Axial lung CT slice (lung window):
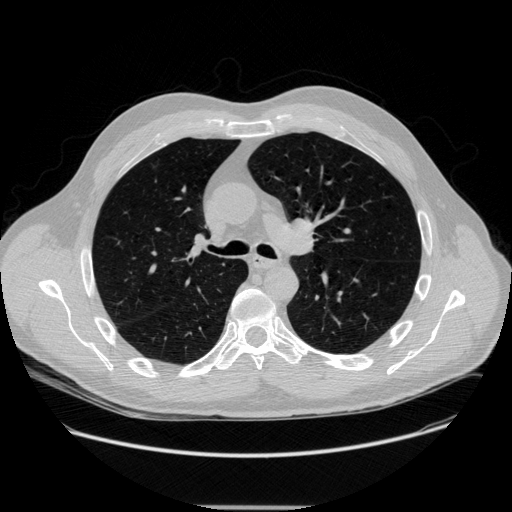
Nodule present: no